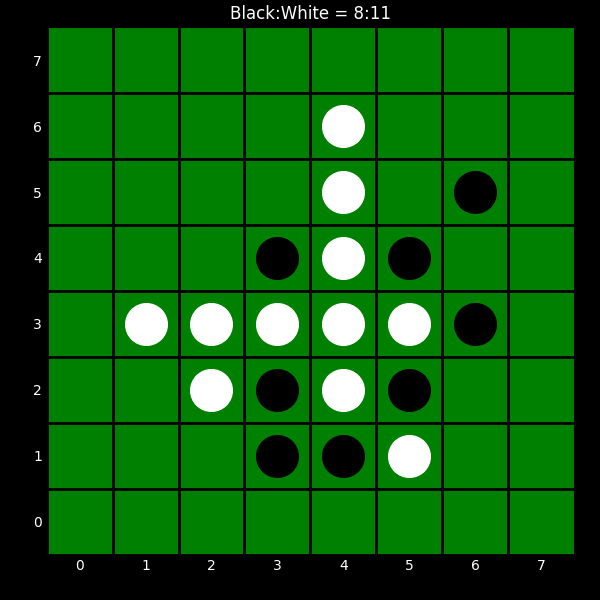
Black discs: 8
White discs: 11